Question: I have used the same method for replacing NA's with blanks or other characters but for some reason this one is not working. I want to replace the NA's on my dataframe to blanks (columns year and Annual). What am I doing wrong?
'''
shad.92 <- structure(list(year = c(1992, NA, NA, NA, NA), type = c("all age abundance index",
"adjusted number of fish older than age 0 measured", "adjusted total number of fish measured",
"percent YOY", "YOY abundance index"), September = c(755, 0,
565, 100, 755), October = c(530, 0, 434, 100, 530), November = c(463,
0, 338, 100, 463), December = c(266, 1, 136, 99.3, 264), Annual = c(2014,
NA, NA, NA, 2012)), row.names = c(NA, -5L), class = c("tbl_df",
"tbl", "data.frame"))
'''
I tried this with no luck:
'''
shad.92 <- shad.92[is.na(shad.92)] <- ""
'''
I then tried one column at the time starting with year:
'''
shad.92$year <- as.character(shad.92$year)
shad.92$year[is.na(shad.92$year)] <- " "
shad.92
'''
But I get quotation marks instead of blanks ("")

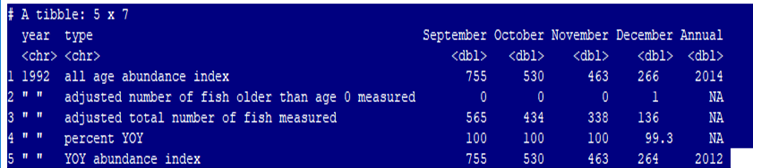
Answer: When you have '""' in a 'tibble' it displays the elements of that column with the quotation marks. However '""' is a blank. When you use base R's 'data.frame' the quotations are not printed. Try the below after you run your code.
'''
as.data.frame(shad.92)
'''
But if you want to print this as a 'kable', the 'kable' should not print the '""' itself (at least not to the terminal; I didn't try printing to HTML).
'''
library(knitr)
kable(shad.92)
'''